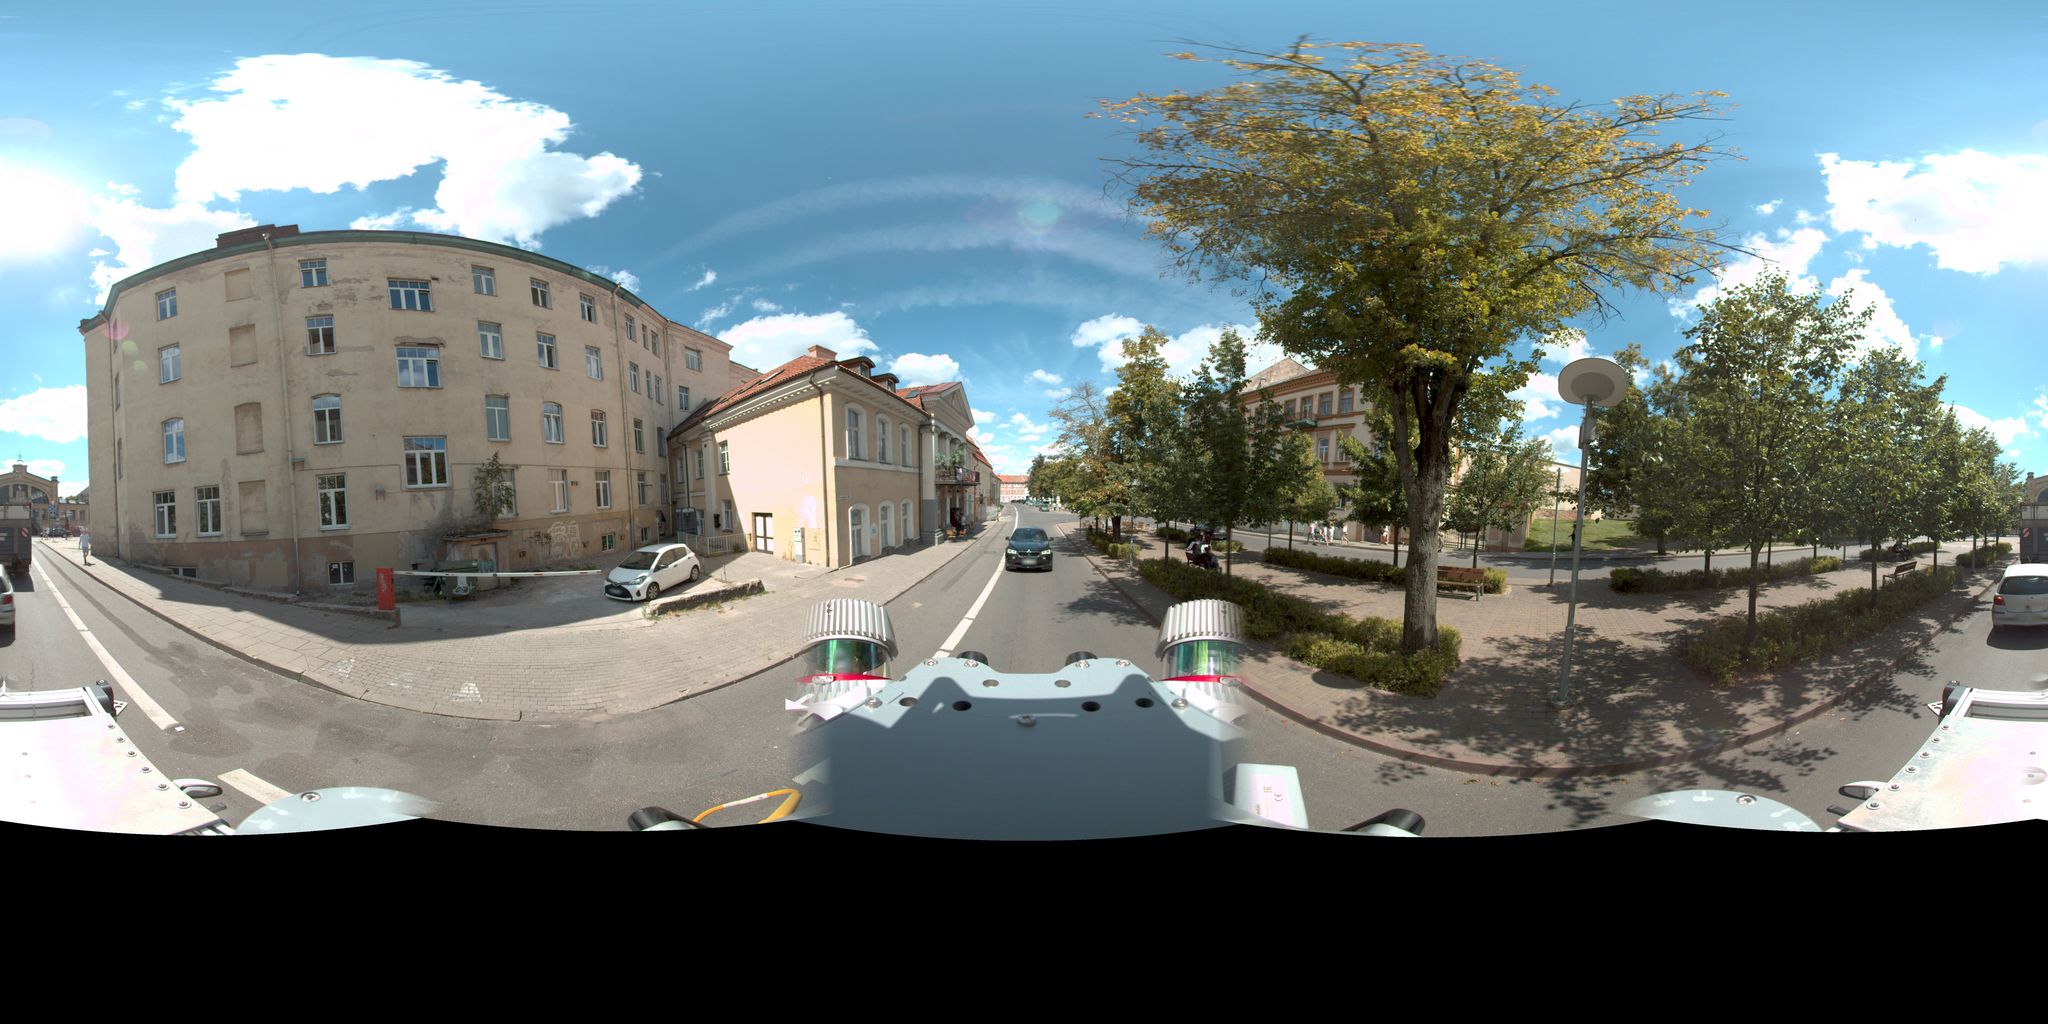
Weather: clear
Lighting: day
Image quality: good
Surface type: cycling surface
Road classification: residential
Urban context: urban centre
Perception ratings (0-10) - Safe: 0.23, Lively: 8.07, Beautiful: 4.05, Boring: 6.68, Depressing: 4.89, Wealthy: 4.59